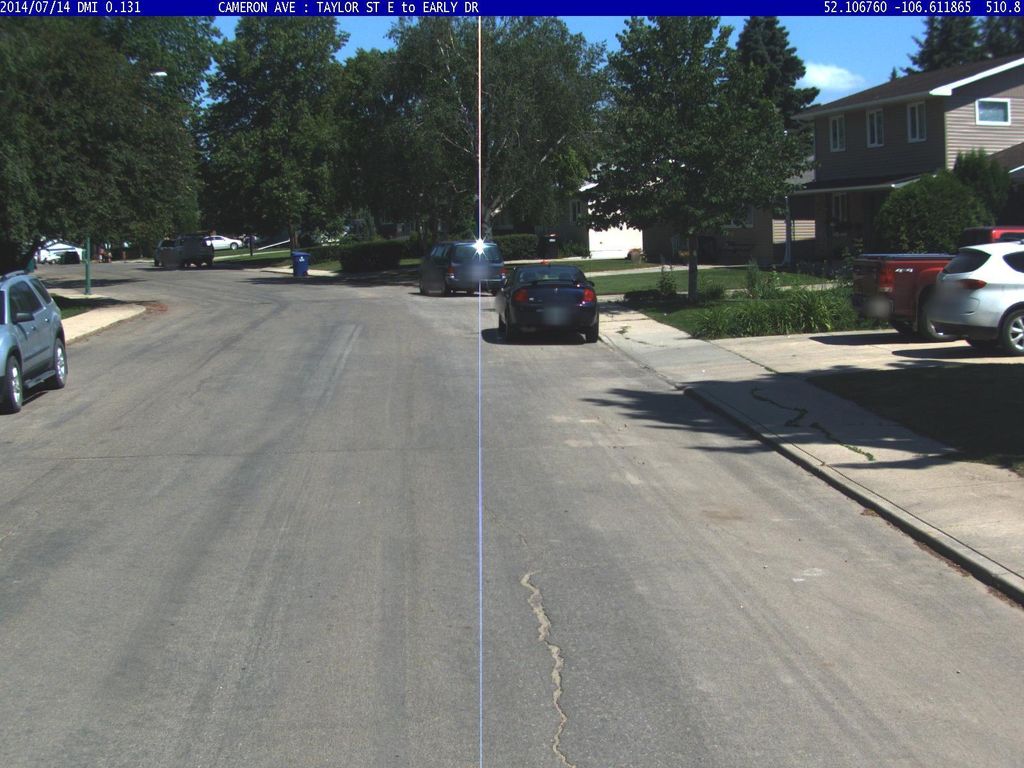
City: saskatoon